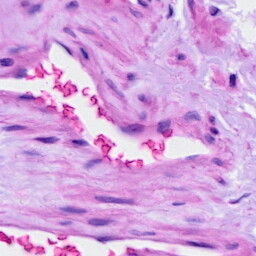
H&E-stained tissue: Ovarian